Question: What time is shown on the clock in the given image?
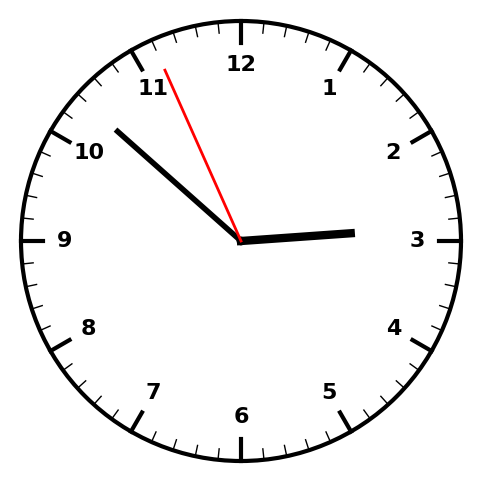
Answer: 02:51:56